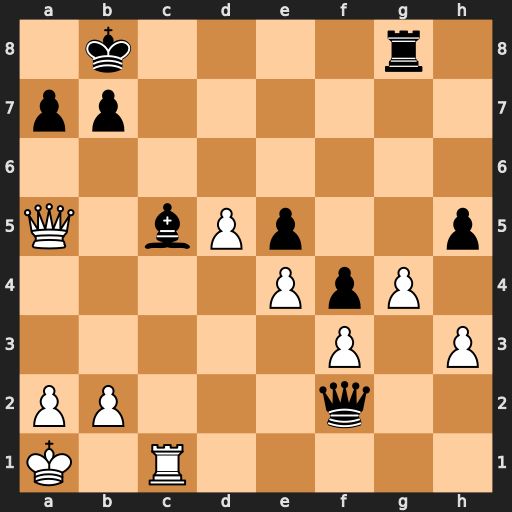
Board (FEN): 1k4r1/pp6/8/Q1bPp2p/4PpP1/5P1P/PP3q2/K1R5
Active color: w
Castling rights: -
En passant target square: -
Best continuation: Qxc5 Qxc5 Rxc5 hxg4 hxg4